【题型】填空题　【知识点】解析几何　【难度】easy
已知线段$AB$的端点$A(-1,3)$，$B(5,2)$，直线$l$：$kx - y - 2k - 3 = 0$与线段$AB$相交，则$k$的取值范围是\underline{\quad\quad\quad}.
【解答】
\textbf{【答案】} $(-\infty,-2]\cup\left[\frac{5}{3},+\infty\right)$

\vspace{1em}

\textbf{【分析】} 将直线方程化为点斜式，画出图形，由题中的几何关系结合两点斜率公式求解即可。

\vspace{1em}

\textbf{【详解】}

由已知，直线 $l$：$kx - y - 2k - 3 = 0 \Rightarrow y + 3 = k(x - 2)$，

$\therefore$ 直线 $l$ 过定点 $P(2,-3)$，且斜率为 $k$，

由已知，直线 $PA$ 的斜率 $k_{PA} = \frac{-3 - 3}{2 + 1} = -2$，直线 $PB$ 的斜率 $k_{PB} = \frac{-3 - 2}{2 - 5} = \frac{5}{3}$，

$\because$ 直线 $l$ 与线段 $AB$ 相交，

$\therefore$ 直线 $l$ 的斜率 $k$ 的取值范围是 $(-\infty,-2]\cup\left[\frac{5}{3},+\infty\right)$。

故答案为：$(-\infty,-2]\cup\left[\frac{5}{3},+\infty\right)$。

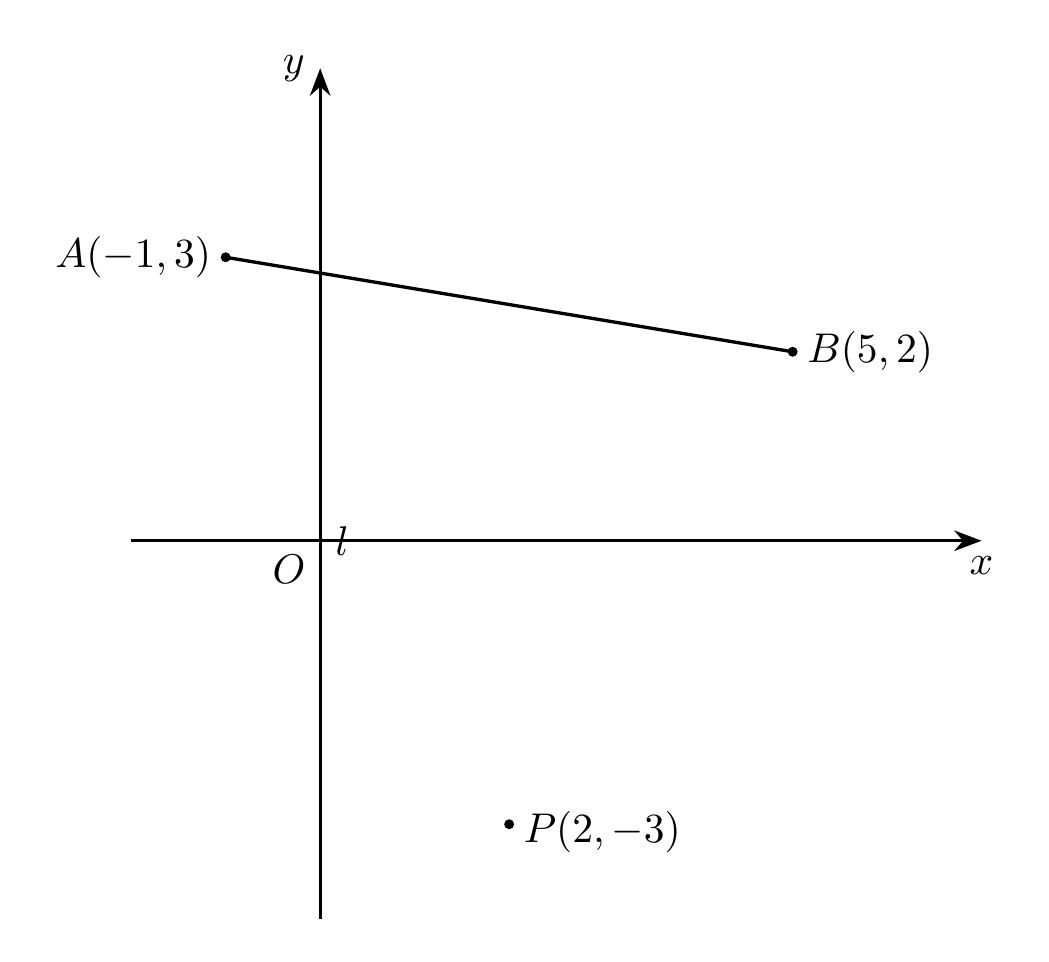